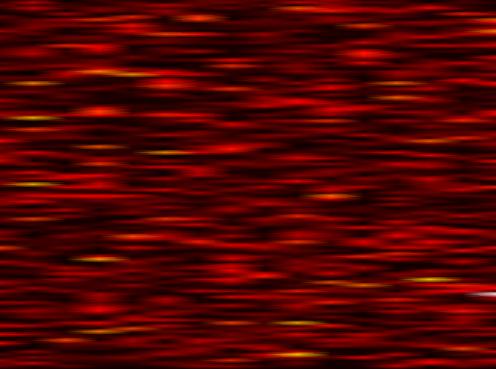
Label: OFDM